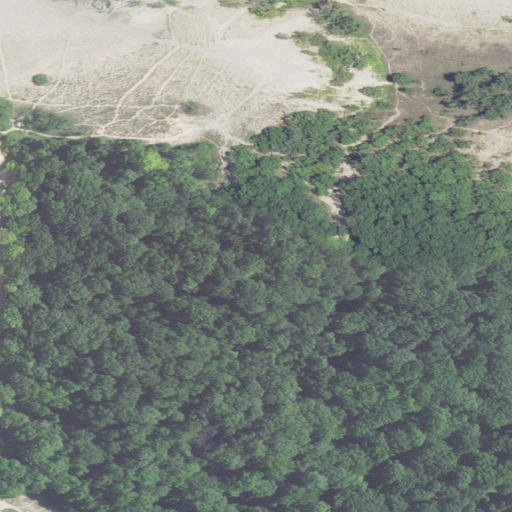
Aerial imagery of mountain in Michigan named Tower Hill containing deciduous forest, barren land, grassland, and mixed forest